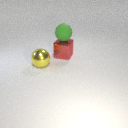
large red metal cube to the right of large yellow metal sphere